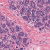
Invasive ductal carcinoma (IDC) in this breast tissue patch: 0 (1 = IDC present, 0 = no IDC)